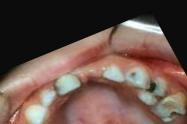
Condition: Caries